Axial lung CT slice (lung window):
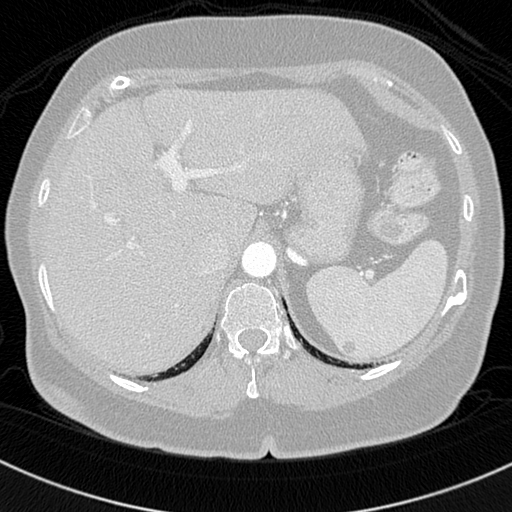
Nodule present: no